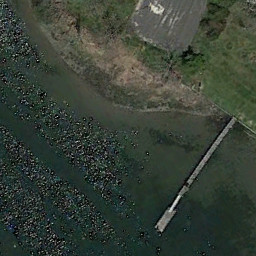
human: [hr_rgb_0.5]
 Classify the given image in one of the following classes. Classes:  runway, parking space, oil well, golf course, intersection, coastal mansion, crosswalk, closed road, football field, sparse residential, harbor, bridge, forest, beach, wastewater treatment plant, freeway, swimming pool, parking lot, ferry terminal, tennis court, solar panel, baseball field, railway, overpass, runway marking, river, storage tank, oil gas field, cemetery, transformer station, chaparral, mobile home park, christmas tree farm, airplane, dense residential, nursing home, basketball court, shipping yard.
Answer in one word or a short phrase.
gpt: ferry terminal